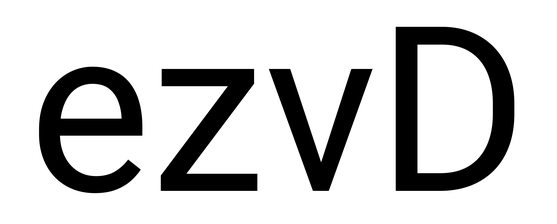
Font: Roboto_Regular